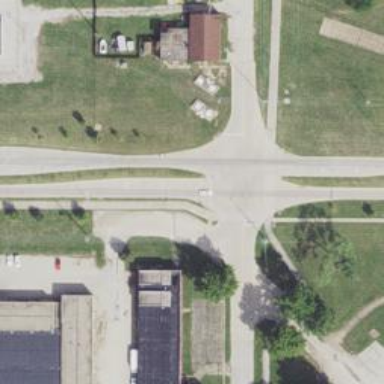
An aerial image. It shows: Marked crossing on the road.